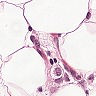
Metastatic tissue present: yes